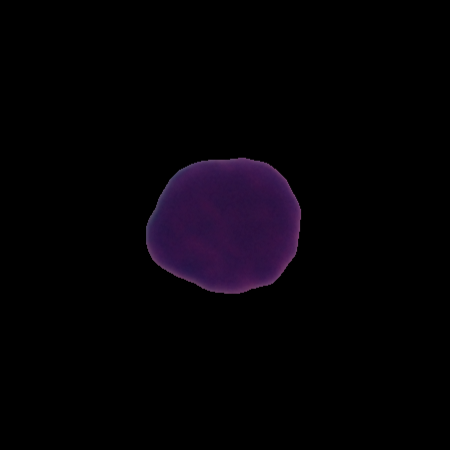
Label: healthy